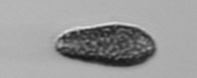
Label: Pseudochattonella_farcimen